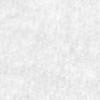
Label: no_change